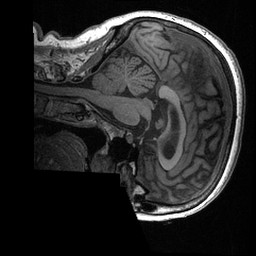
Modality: T1w
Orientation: sagittal
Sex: female
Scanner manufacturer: ge
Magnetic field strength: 3 T
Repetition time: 0.0064 s
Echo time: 0.00281 s